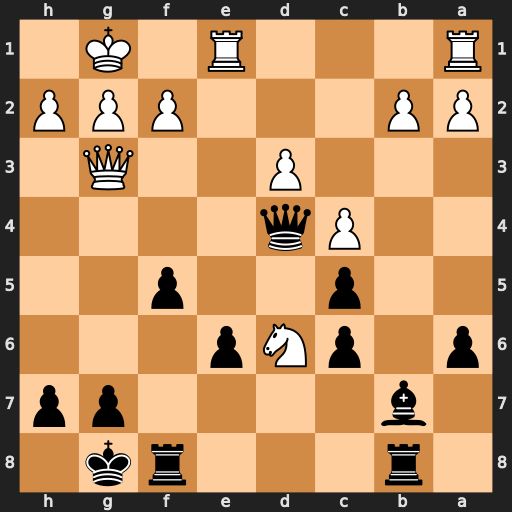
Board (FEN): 1r3rk1/1b4pp/p1pNp3/2p2p2/2Pq4/3P2Q1/PP3PPP/R3R1K1
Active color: b
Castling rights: -
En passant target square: -
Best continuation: f4 Qg4 Qxd6 Qxe6+ Qxe6